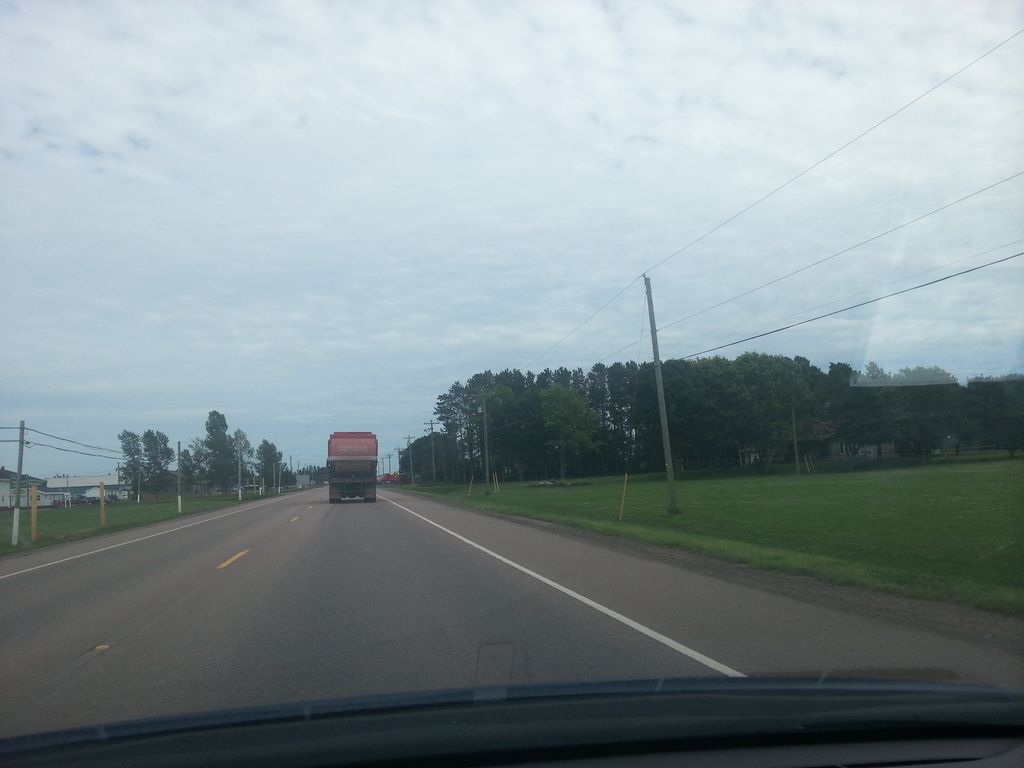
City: charlottetown